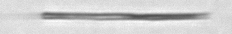
Label: fiber